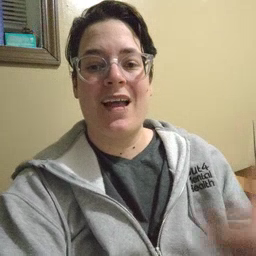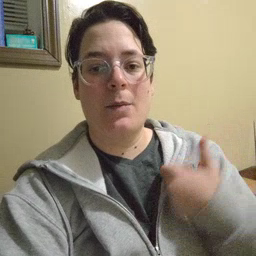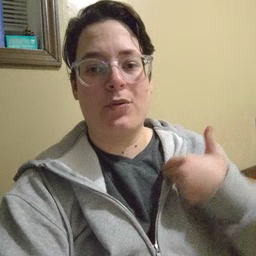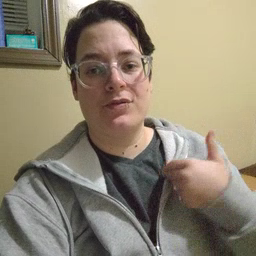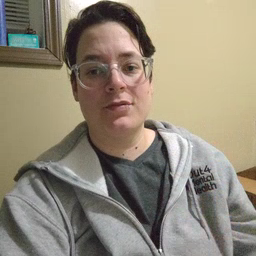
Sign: animal